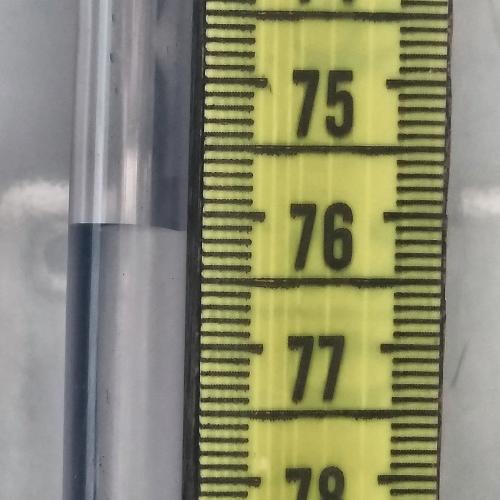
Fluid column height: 76.1 cm